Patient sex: M
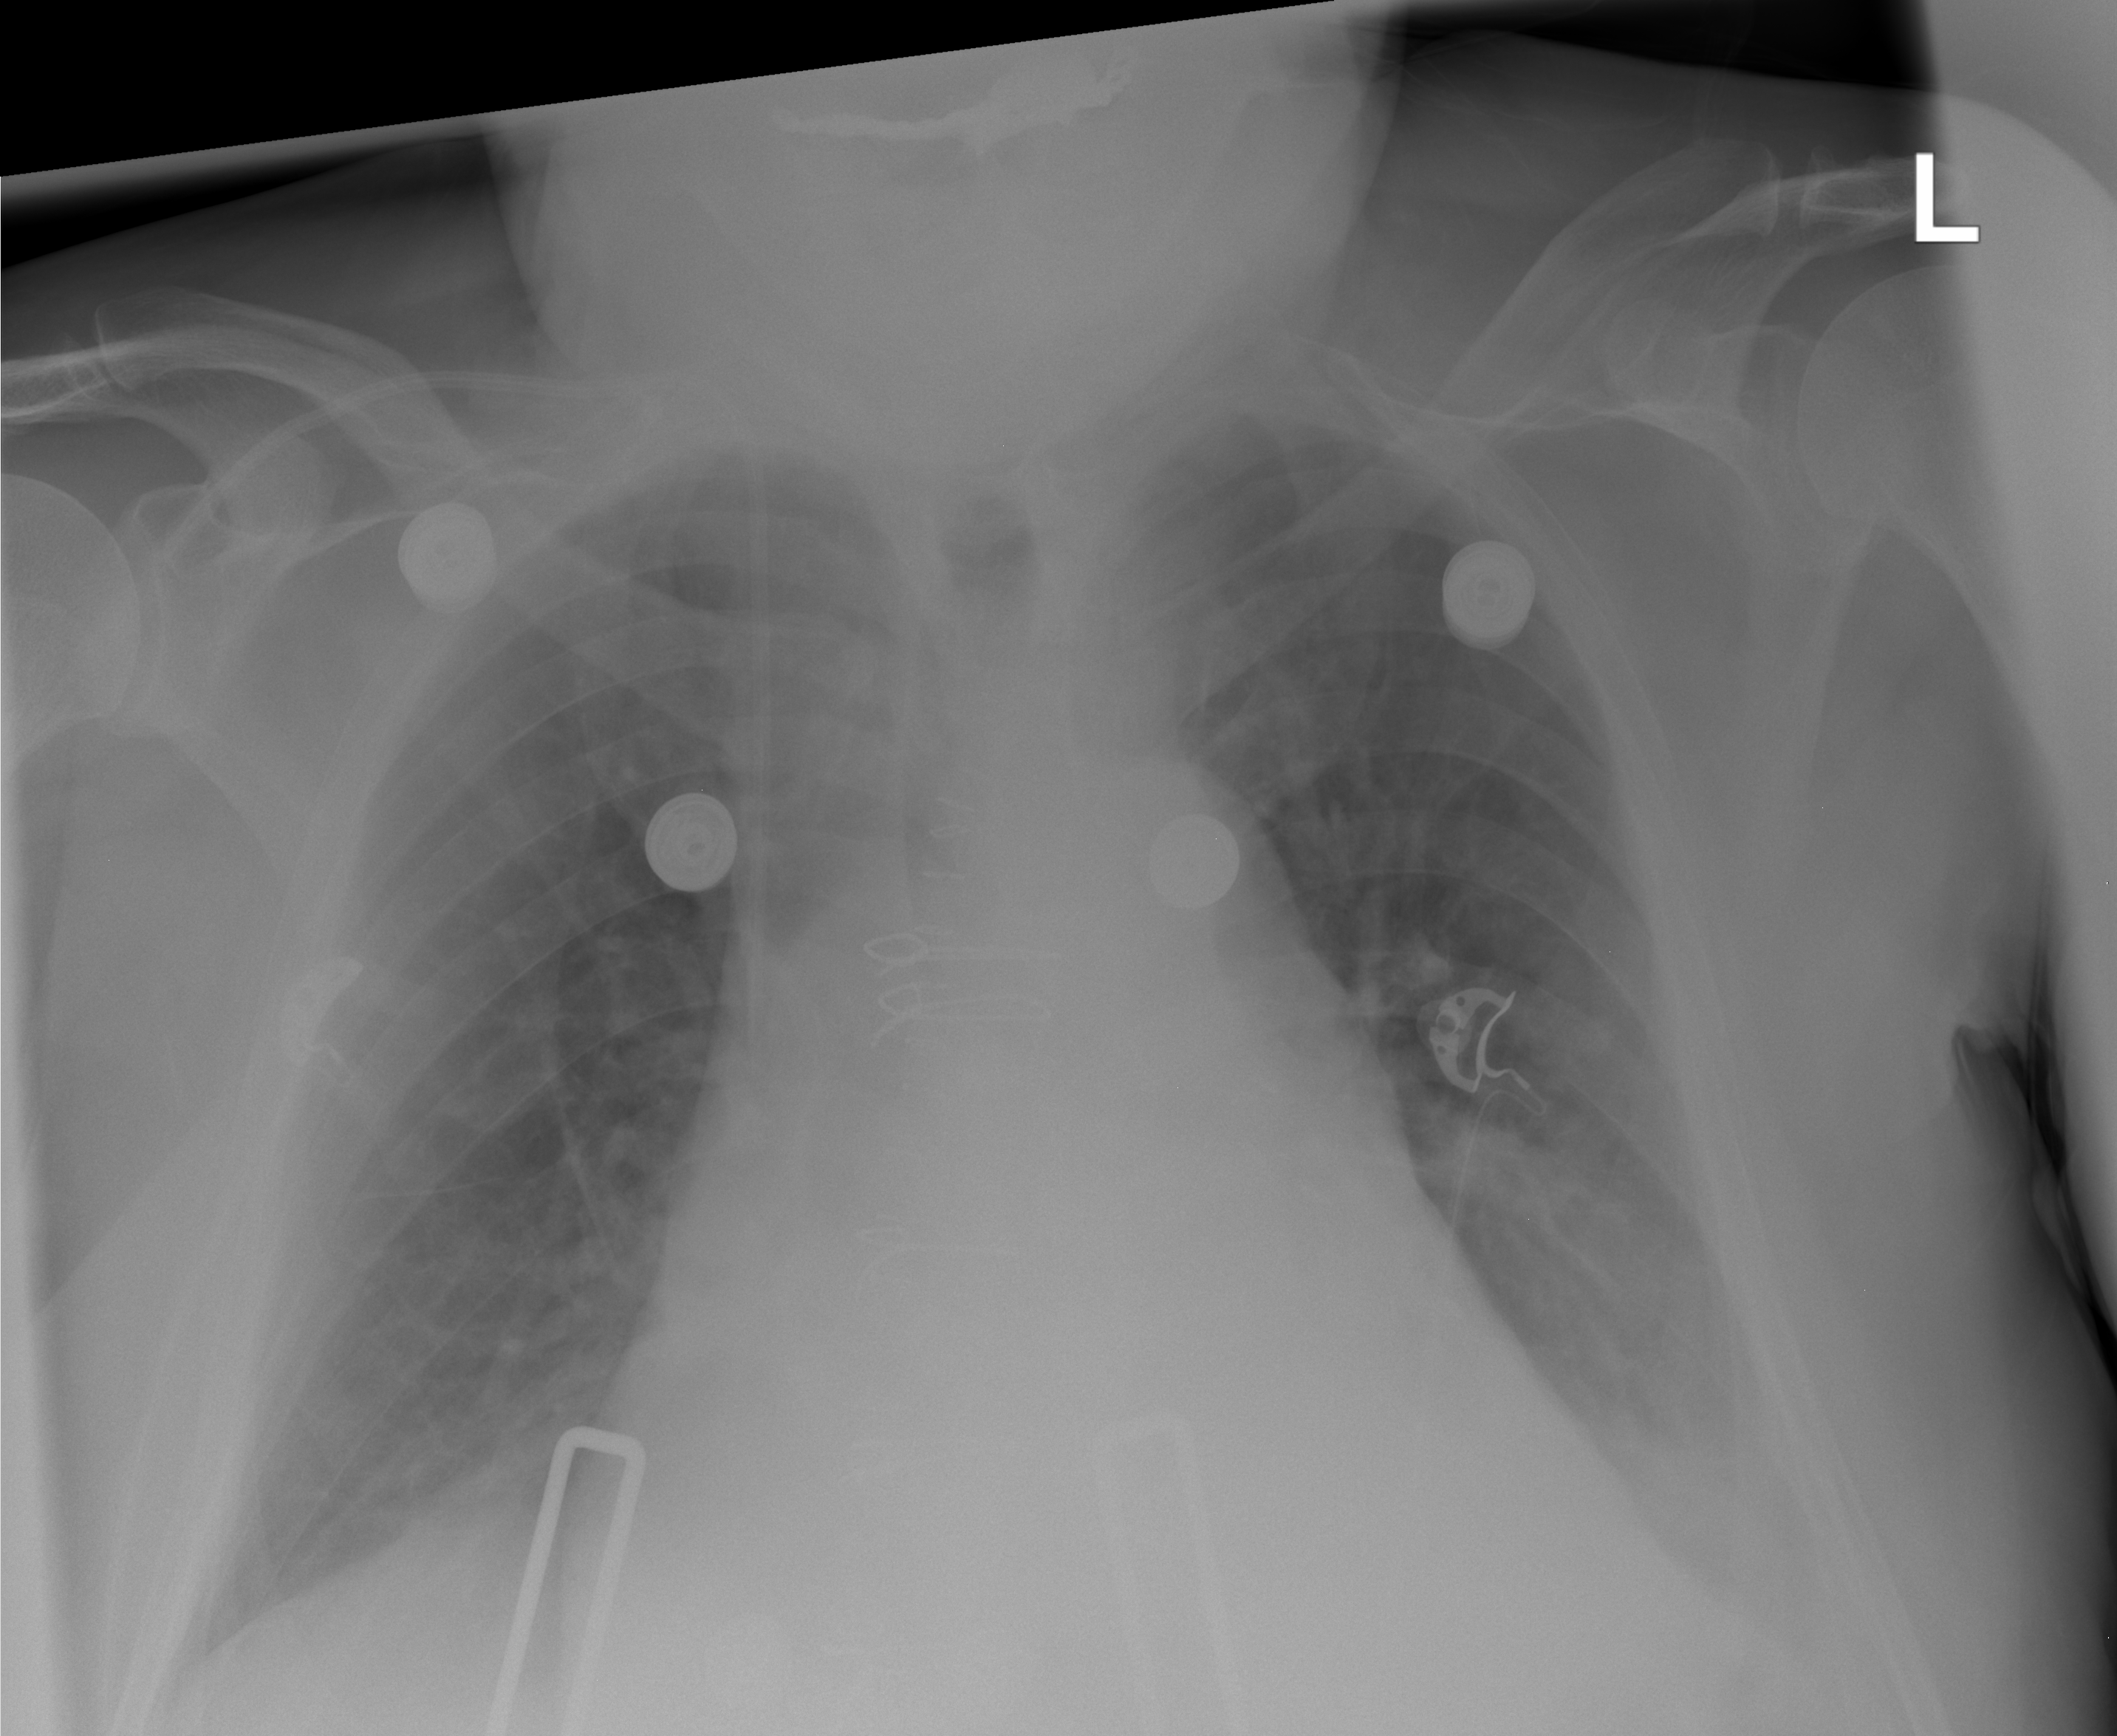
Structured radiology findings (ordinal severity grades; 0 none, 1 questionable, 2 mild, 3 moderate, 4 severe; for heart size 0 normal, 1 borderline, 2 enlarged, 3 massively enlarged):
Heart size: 2
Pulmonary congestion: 2
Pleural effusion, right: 2
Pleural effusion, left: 2
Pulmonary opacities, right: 0
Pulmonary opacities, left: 0
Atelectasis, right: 2
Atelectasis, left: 2